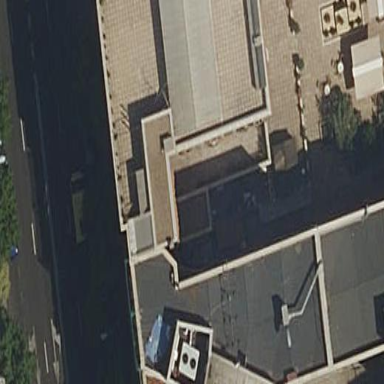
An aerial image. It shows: Building.